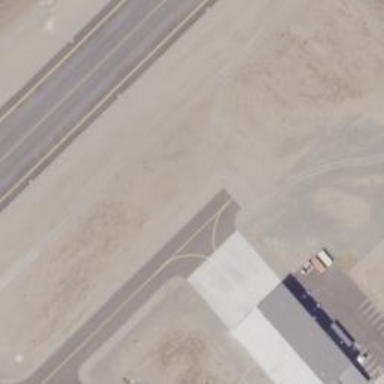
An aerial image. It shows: View of taxiway at the airport.